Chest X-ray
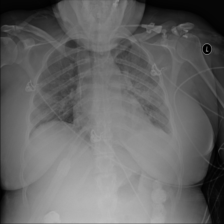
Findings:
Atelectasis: negative
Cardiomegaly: negative
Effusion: positive
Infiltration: negative
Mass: negative
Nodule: negative
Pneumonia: negative
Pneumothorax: negative
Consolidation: negative
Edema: negative
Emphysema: negative
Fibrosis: negative
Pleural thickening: negative
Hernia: negative